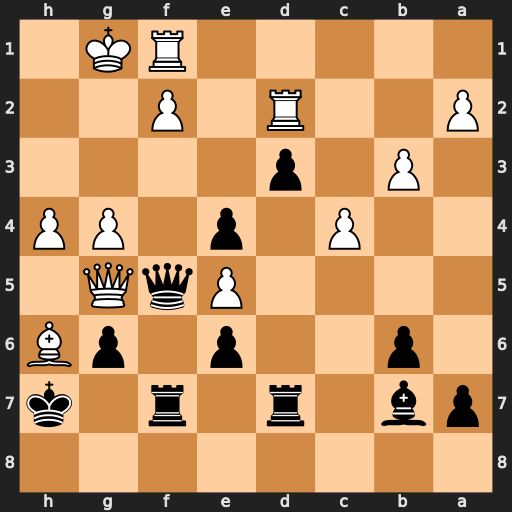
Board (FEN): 8/pb1r1r1k/1p2p1pB/4PqQ1/2P1p1PP/1P1p4/P2R1P2/5RK1
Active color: b
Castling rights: -
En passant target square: -
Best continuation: Qf3 Qe3 Qxg4+